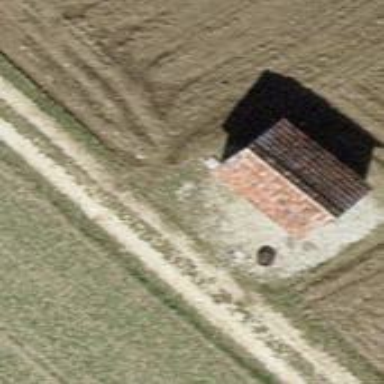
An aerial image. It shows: Hut.